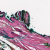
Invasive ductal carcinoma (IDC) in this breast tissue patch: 0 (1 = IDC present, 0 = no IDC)